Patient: sex M, age 43
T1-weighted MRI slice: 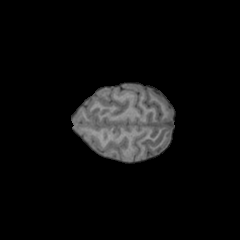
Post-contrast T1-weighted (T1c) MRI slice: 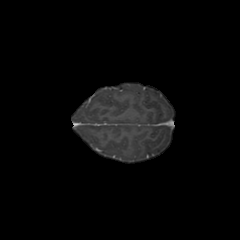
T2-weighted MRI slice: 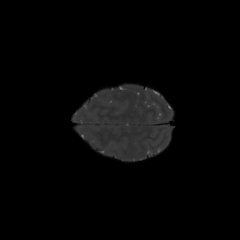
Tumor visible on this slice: no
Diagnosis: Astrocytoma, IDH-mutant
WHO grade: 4